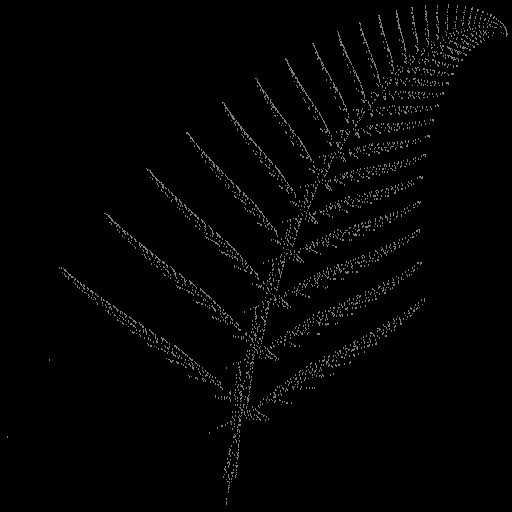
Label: deerfern